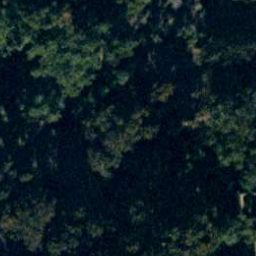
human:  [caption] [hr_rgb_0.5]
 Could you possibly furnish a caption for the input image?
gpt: This is a forest with lots of green plants in the shadow .

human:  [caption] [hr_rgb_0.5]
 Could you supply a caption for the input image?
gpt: There is a dense forest with some plants in the shadow .

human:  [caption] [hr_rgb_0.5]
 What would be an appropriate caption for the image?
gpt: This is a dense forest with dark green plants .

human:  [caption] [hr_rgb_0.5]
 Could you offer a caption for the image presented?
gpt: A dense forest with lots of green plants .

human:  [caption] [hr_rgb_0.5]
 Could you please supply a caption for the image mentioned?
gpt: A dense forest with dark green plants .